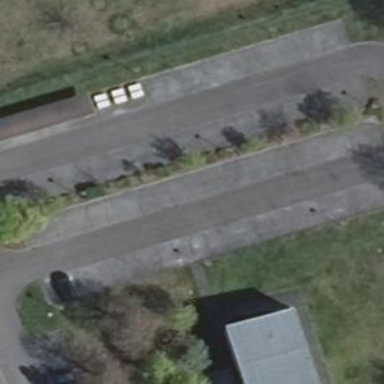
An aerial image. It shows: Parking area with surface.